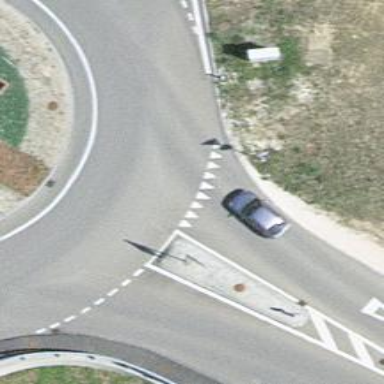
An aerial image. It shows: Road with "give way" sign.